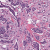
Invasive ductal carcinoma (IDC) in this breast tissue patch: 1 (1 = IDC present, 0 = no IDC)